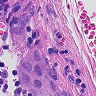
Metastatic tissue present: yes